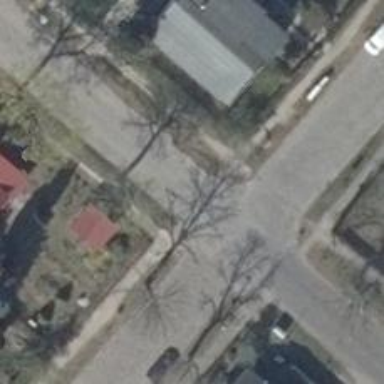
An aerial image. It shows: Residential road with sidewalk on the left.